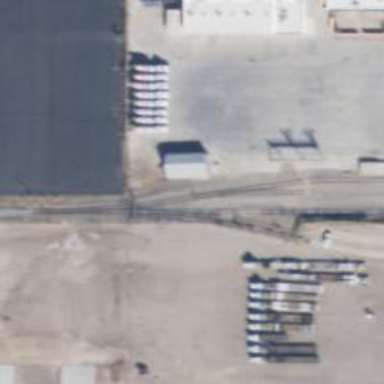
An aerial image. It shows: Rail spur service.